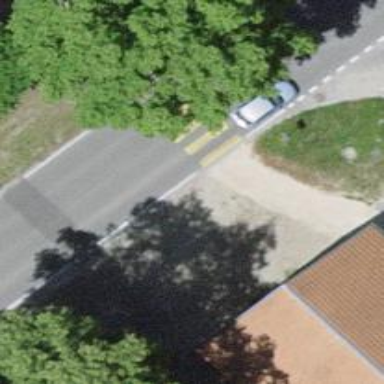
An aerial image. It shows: Tertiary road with asphalt surface.